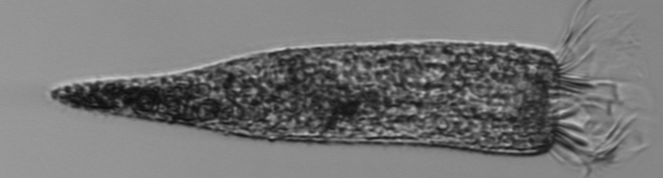
Label: Strombidium_conicum